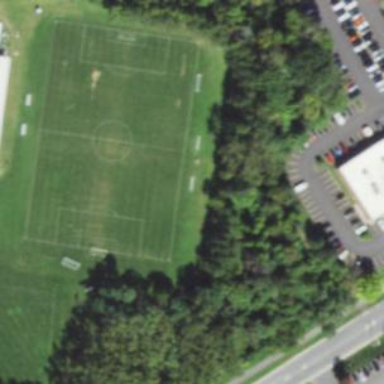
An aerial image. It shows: Soccer pitch designated for leisure and sports activities.